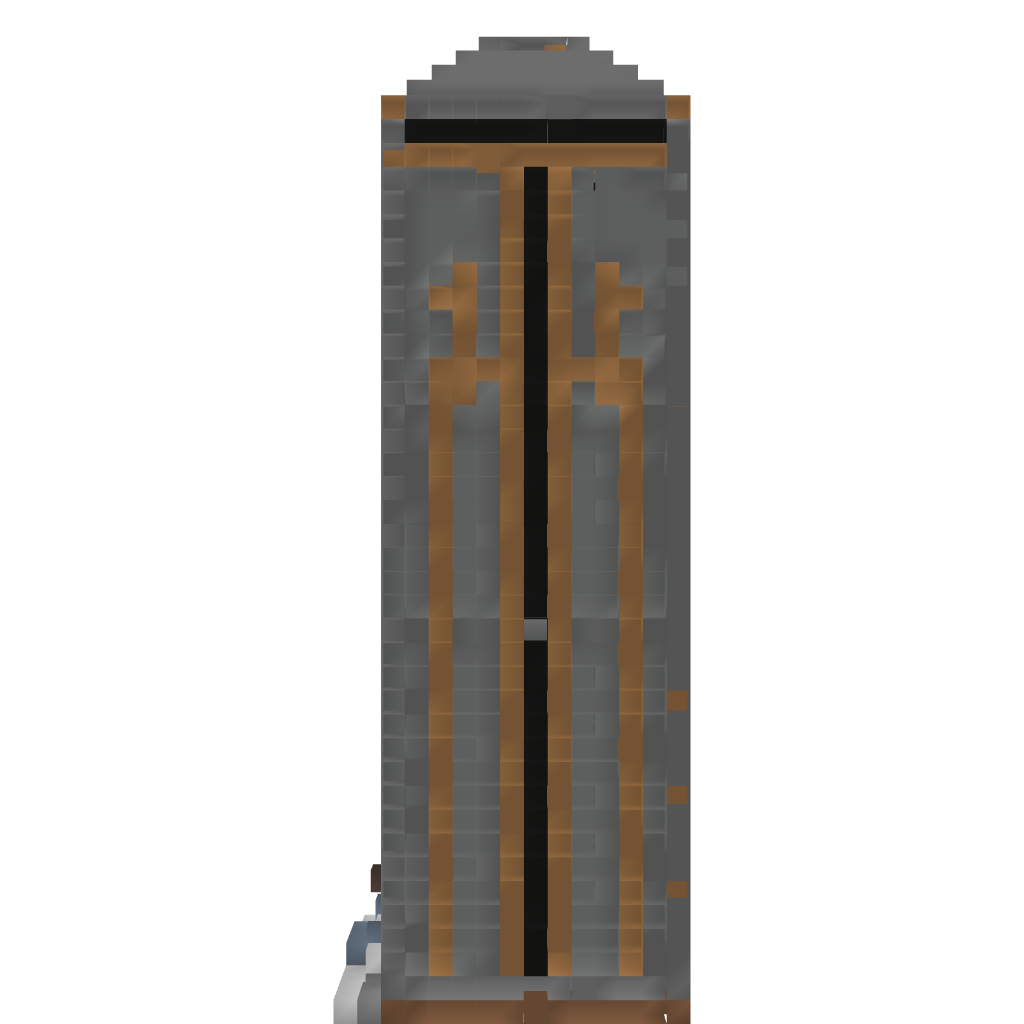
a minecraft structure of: Decorated modern tower